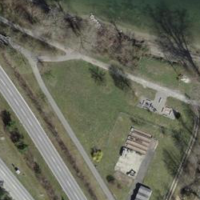
EUNIS habitat code: 53
Species observed at this site:
Ischnura elegans
Coenonympha pamphilus
Enallagma cyathigerum
Polyommatus icarus
Maniola jurtina
Calopteryx splendens